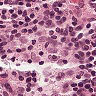
Metastatic tissue present: no